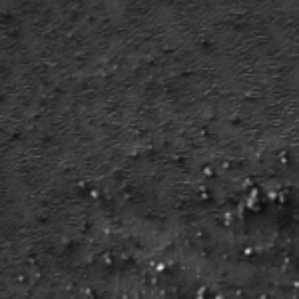
Label: frost